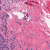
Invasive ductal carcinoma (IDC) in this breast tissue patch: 1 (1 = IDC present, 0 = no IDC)